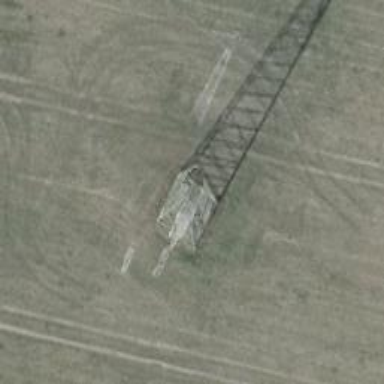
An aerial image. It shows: Power tower.